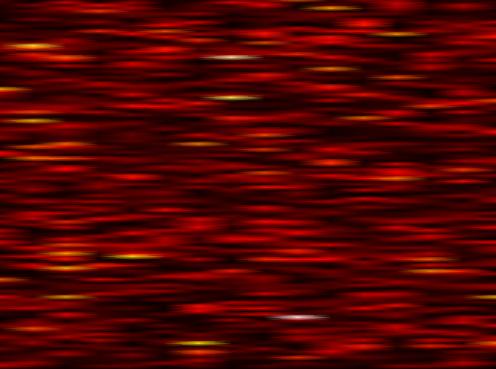
Label: UFMC